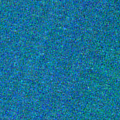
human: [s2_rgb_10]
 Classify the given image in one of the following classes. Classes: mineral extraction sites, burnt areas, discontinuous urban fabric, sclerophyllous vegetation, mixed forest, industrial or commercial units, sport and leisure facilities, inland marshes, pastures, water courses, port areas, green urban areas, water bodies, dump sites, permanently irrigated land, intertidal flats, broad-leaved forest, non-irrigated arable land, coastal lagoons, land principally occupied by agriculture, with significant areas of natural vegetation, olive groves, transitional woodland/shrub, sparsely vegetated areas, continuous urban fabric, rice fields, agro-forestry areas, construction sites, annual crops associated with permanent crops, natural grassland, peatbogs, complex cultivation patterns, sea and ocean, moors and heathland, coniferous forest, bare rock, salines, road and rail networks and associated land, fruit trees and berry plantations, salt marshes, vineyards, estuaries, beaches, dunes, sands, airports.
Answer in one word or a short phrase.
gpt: sea and ocean